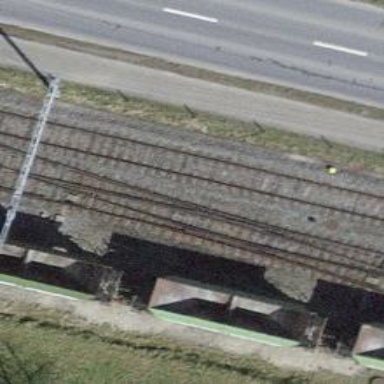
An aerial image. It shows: Railway switch.